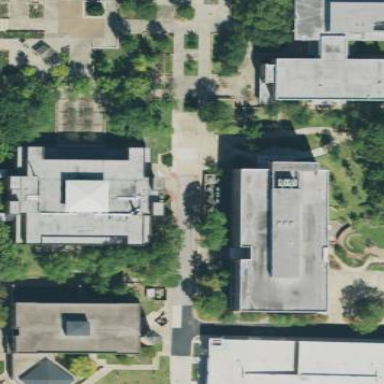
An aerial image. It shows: University building.